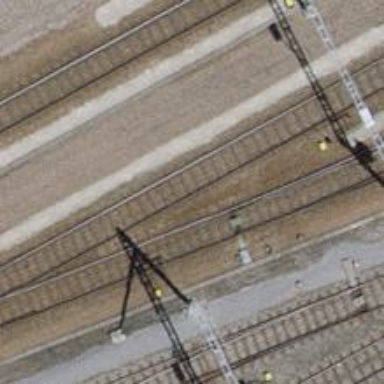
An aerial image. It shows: Railway switch.